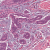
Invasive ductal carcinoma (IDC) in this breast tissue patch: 0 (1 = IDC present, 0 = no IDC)